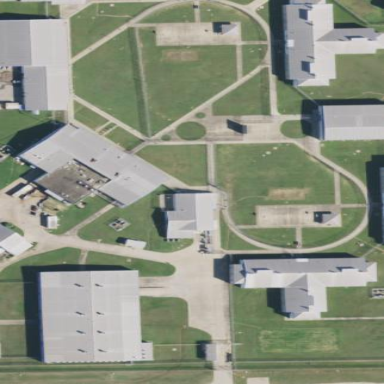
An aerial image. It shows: Prison.